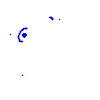
Particle: pion